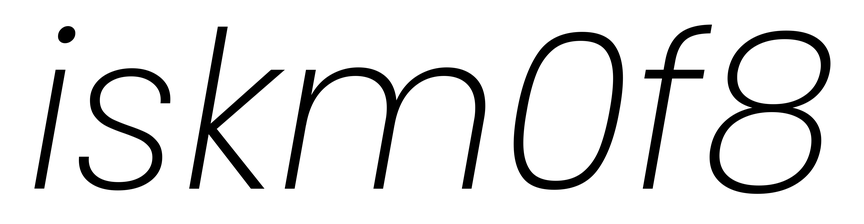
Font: Poppins-ExtraLightItalic